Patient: sex M, age 59
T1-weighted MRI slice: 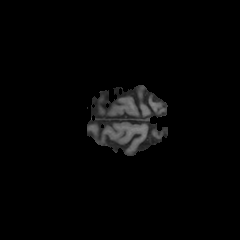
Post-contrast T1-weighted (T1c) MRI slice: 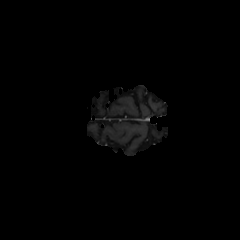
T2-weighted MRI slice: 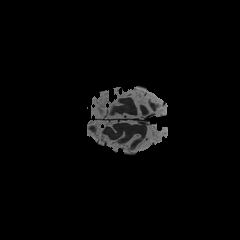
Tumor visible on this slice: no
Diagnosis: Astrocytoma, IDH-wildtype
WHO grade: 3